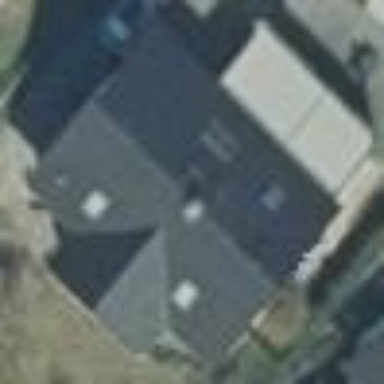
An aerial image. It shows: Simple house.